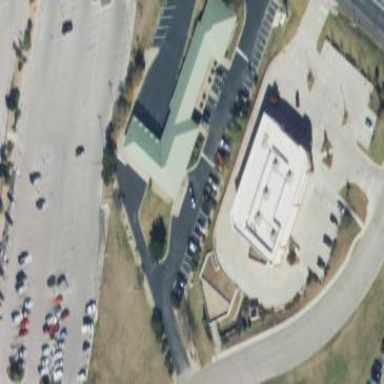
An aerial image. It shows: Bank building.